Interaction volume radius: 10 \u00c5
Interaction volume height: 15 \u00c5
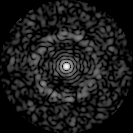
Disorder parameter: 0.8173